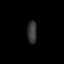
Tissue: lung
Cell type: Endothelial cells
Senescence score: 0.5725
Nuclear area (px): 210
Mean DAPI intensity: 54.167